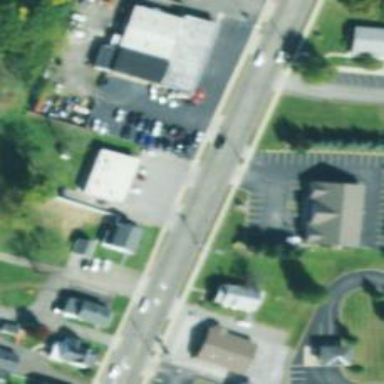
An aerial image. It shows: Unmarked crossing on the road.